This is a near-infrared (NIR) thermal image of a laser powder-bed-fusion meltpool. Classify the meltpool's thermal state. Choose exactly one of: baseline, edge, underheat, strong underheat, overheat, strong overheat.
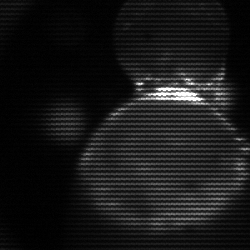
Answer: edge